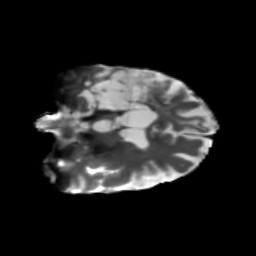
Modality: T2w
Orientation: coronal
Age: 63
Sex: female
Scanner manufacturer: siemens
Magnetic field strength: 3 T
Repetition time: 5.47 s
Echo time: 0.0854 s